Field crop: maize
Growth stage: 2
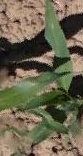
Species: maize